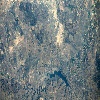
Label: land